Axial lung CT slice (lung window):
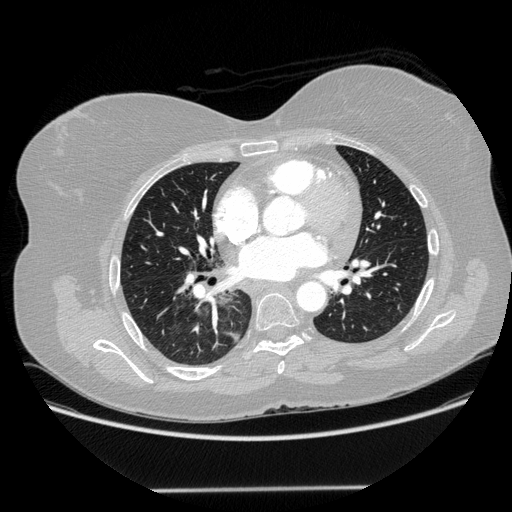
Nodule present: no